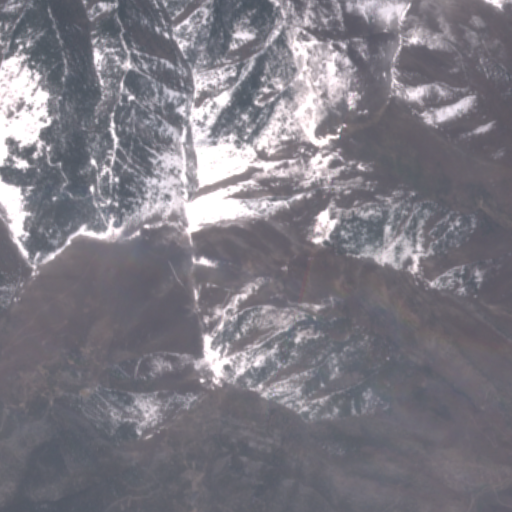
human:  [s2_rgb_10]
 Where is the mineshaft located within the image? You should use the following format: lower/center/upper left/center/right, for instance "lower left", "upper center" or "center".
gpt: The mineshaft is located in the lower left of the image.
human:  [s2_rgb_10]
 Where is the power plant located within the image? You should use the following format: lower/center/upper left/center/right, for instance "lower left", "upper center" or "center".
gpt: There is no power plant in the image.